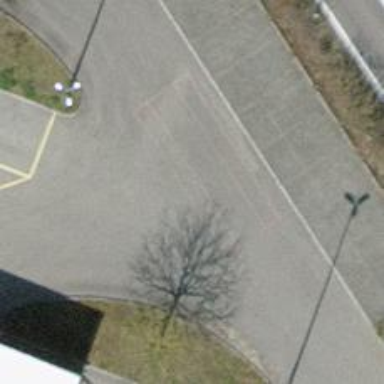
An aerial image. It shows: Asphalt parking aisle designated as service road.